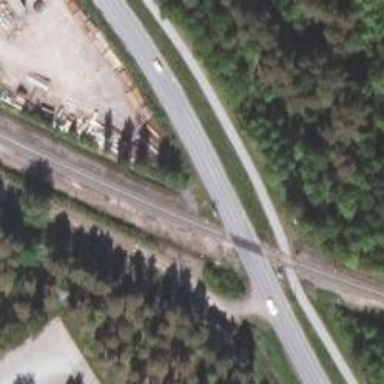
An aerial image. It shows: Level crossing with lights and saltire markings.